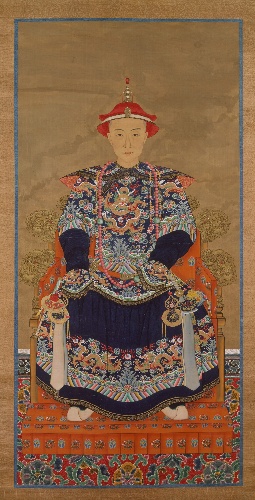
Artist: Unidentified artist
Date: 19th century
Object type: Hanging scroll
Classification: Paintings
Medium: Hanging scroll; ink and color on silk
Culture: China
Period: Qing dynasty (1644–1911)
Dimensions: Image: 63 1/2 x 30 1/2 in. (161.3 x 77.5 cm)
Overall with mounting: 96 7/8 x 39 1/2 in. (246.1 x 100.3 cm)
Overall with knobs: 96 7/8 x 43 1/8 in. (246.1 x 109.5 cm)
Department: Asian Art
Credit line: Rogers Fund, 1942
Accession year: 1942
Repository: Metropolitan Museum of Art, New York, NY
Tags: Portraits|Dragons|Emperors|Men